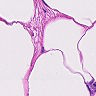
Metastatic tissue present: no